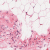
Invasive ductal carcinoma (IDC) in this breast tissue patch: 0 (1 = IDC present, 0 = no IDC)